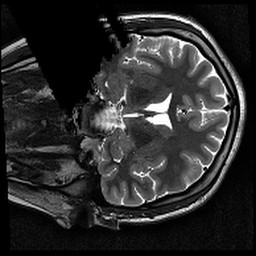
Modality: T2w
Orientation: coronal